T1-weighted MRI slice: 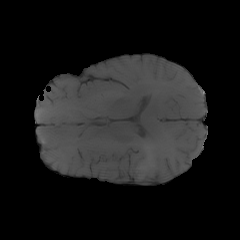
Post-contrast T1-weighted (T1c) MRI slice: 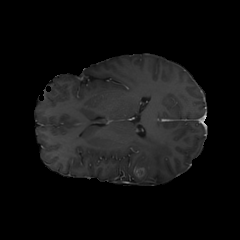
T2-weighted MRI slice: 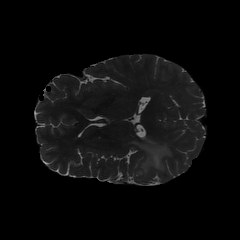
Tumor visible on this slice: yes